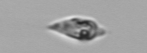
Label: Oxytoxum